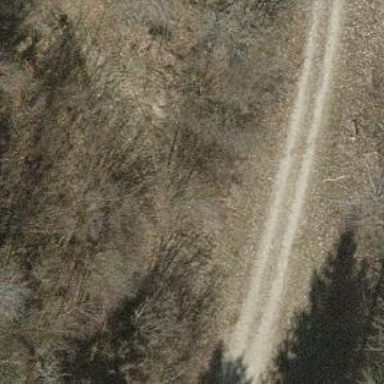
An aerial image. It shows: Unpaved track road.